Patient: sex F, age 56
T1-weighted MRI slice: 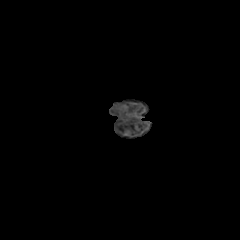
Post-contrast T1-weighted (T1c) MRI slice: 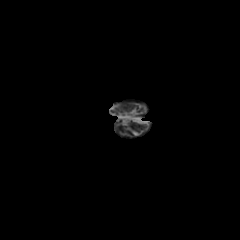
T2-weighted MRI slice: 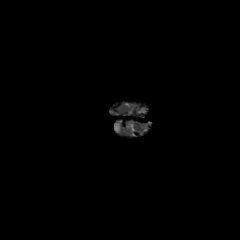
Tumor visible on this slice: no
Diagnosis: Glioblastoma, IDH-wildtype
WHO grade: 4